Question: Using mvc-4 basic template I am creating a view with button a HTML button. Which upon being clicked will display. How many times this button has been clicked.
Created Model
'''
namespace testmvc4basic.Models
{
public class ButtonTest
{
public int clickCount { get; set; }
}
}
'''
Created View
'''
@model testmvc4basic.Models.ButtonTest
@{
ViewBag.Title = "ButtonTest";
Layout = "~/Views/Shared/_Layout.cshtml";
}
'''
## ButtonTest
---
While Attempting to create Controller, with the dialog

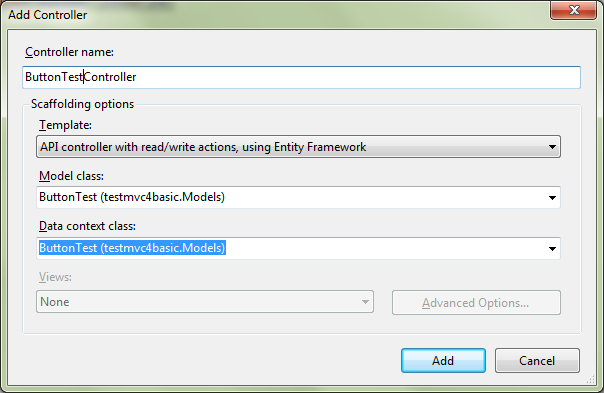
Answer: 1. If you have created Database Context, and needed context not appear in list in add controller dialog - try to build solution, and try to add controller again, your model class should appear.
2. If you don't have Database context, and you still want to add controller using same template you need to create Database context class inherited from DbContext or Object context.
3. Or if you don't want to use context you should choose another template without specifying any context